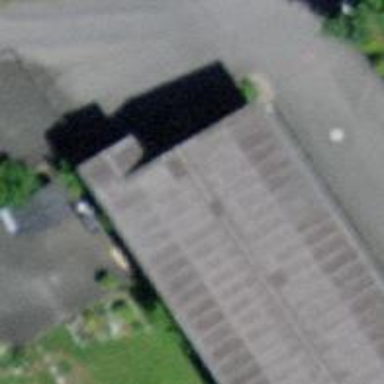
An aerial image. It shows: Veterinary facility.